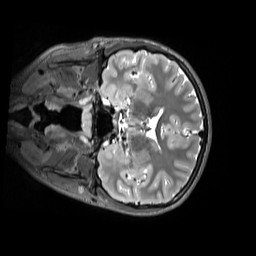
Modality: T2w
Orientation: coronal
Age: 13
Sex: female
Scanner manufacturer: siemens
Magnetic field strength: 3 T
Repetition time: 3.2 s
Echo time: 0.408 s